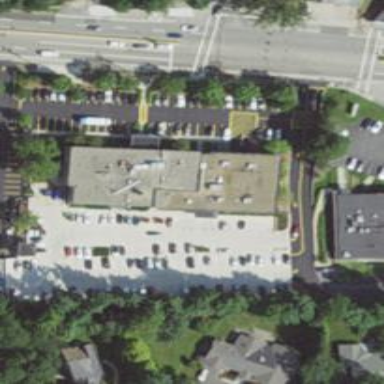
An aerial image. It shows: Healthcare clinic.